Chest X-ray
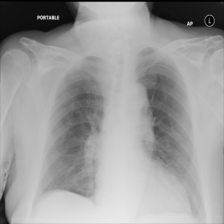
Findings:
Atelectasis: negative
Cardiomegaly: negative
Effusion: negative
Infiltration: negative
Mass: negative
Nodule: negative
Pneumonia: negative
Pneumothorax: negative
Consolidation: negative
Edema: negative
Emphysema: negative
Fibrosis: negative
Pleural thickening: negative
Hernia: negative